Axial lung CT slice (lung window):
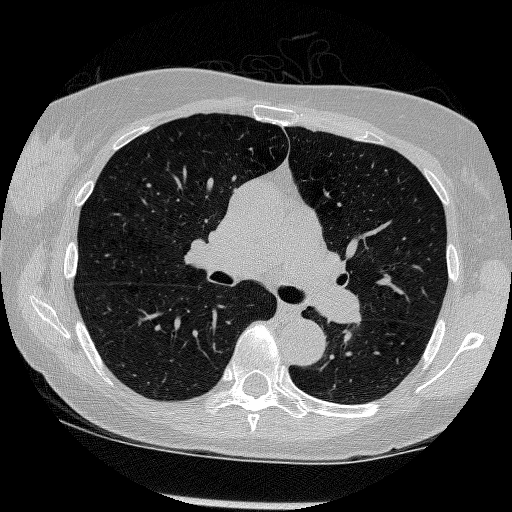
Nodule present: no